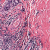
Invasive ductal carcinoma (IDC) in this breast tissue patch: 1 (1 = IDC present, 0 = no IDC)